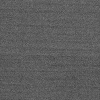
Atmospheric dust classification: dusty